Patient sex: M
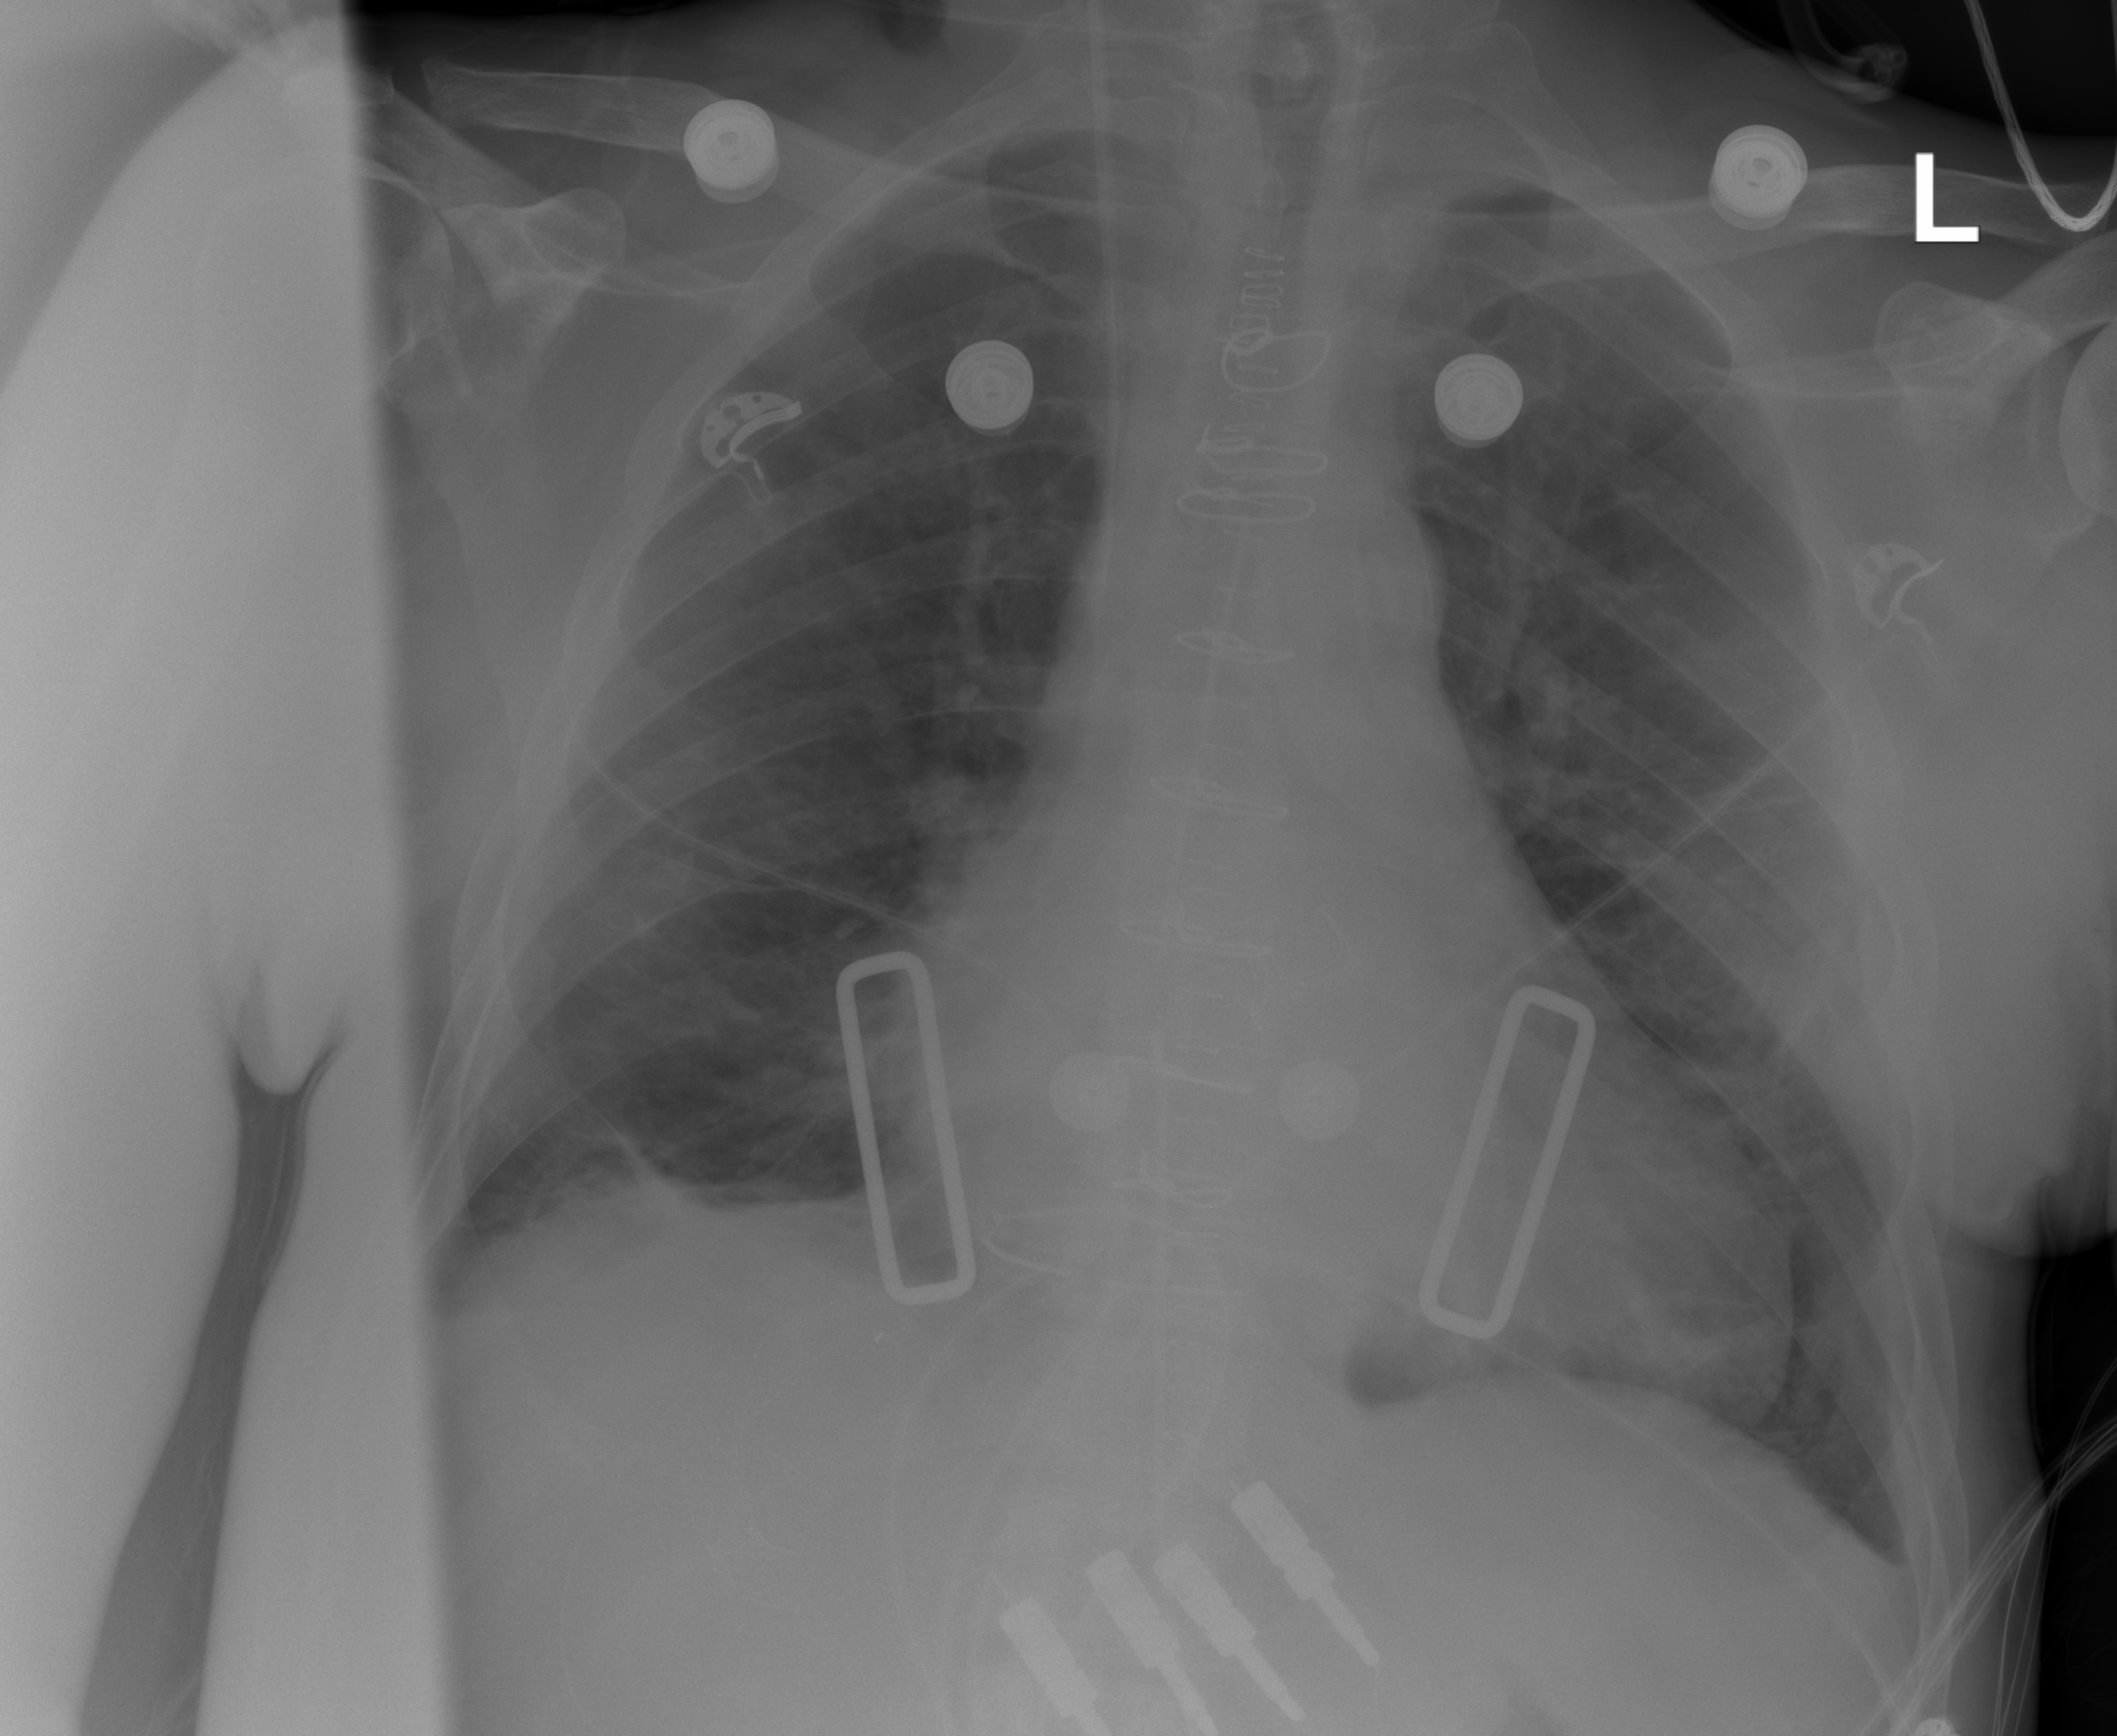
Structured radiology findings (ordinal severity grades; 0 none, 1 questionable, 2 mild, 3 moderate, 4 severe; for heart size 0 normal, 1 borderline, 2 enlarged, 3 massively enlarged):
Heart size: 0
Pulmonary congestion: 0
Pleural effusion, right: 1
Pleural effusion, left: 1
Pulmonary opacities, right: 0
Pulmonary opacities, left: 0
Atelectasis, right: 2
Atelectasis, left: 0